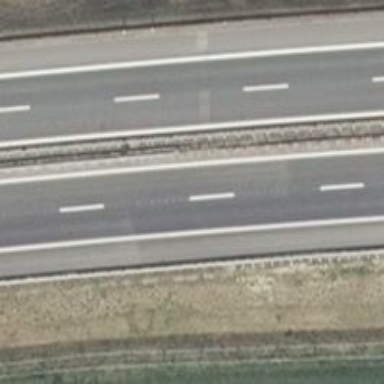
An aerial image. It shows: Asphalt motorway.